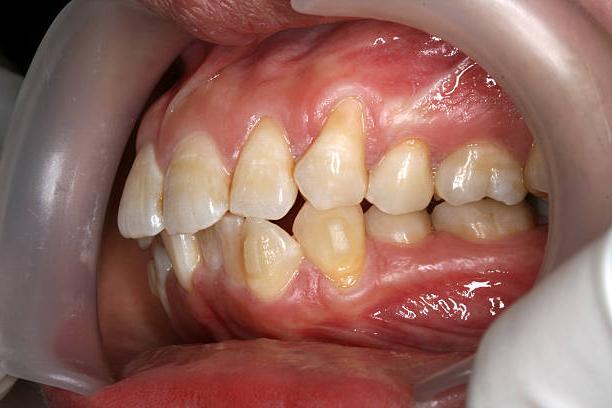
Condition: Gingivitis